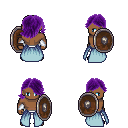
a pixel art fantasy rpg character, male body template, human, dark skin, overskirt, white pants, purple swoop hairstyle, white cloth bracers, black slippers, shield, four views (front, back, left, right), 2x2 character sprite sheet, small pixel art, hard edges, no anti-aliasing